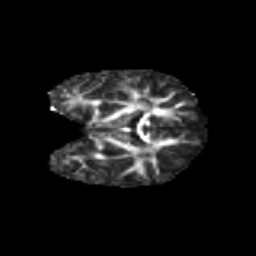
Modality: FA
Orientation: coronal
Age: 6
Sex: female
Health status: healthy